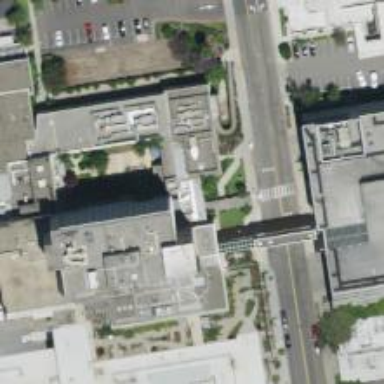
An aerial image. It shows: Hospital providing healthcare services.